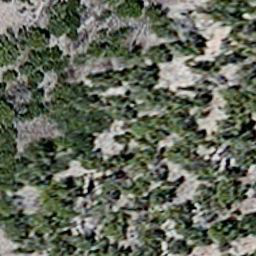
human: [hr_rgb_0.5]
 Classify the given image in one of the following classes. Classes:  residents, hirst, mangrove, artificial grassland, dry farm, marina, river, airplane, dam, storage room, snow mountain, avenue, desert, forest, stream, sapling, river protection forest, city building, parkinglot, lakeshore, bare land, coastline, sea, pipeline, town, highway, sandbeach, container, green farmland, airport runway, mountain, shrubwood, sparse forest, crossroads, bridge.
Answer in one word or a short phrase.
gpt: sparse forest